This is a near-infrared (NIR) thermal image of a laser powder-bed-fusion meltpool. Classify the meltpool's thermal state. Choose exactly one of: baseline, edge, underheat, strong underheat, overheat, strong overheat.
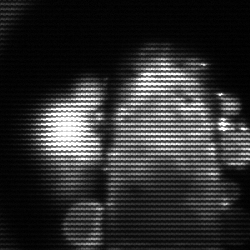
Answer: strong underheat